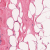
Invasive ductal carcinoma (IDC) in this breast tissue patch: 0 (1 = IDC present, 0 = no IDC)